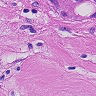
Metastatic tissue present: yes